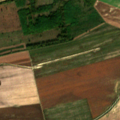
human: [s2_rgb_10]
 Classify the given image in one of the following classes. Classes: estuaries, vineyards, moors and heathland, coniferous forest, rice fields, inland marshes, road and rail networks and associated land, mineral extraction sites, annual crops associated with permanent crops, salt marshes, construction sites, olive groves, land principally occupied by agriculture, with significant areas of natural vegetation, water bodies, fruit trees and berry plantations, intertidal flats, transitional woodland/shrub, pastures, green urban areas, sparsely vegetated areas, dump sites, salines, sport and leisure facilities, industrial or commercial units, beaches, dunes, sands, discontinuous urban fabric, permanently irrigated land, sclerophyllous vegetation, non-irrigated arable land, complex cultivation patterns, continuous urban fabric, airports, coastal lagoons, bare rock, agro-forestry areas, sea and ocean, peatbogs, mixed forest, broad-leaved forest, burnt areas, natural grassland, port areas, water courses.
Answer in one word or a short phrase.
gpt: non-irrigated arable land, transitional woodland/shrub